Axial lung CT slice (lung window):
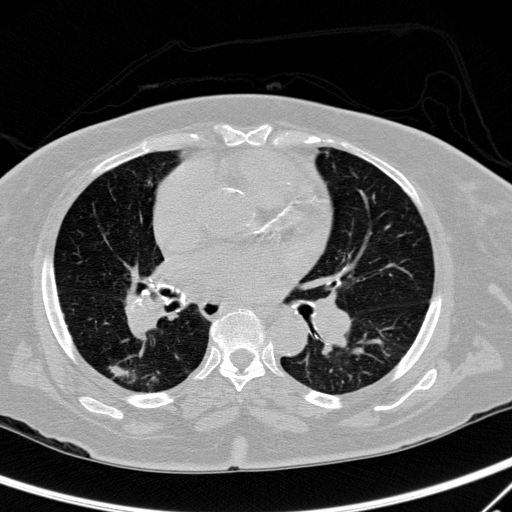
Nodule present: yes
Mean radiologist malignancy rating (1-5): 5